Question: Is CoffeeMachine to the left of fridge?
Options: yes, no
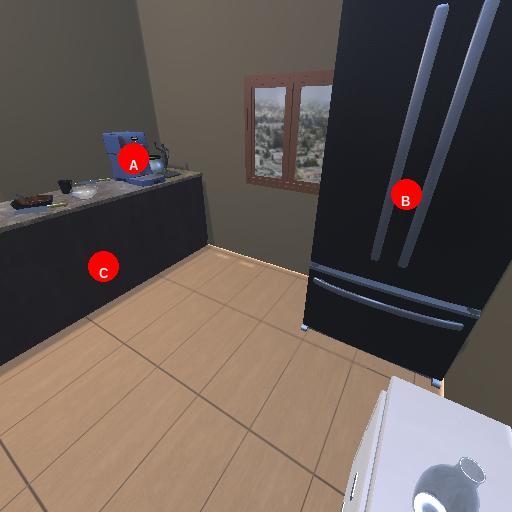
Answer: yes